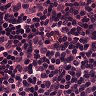
Metastatic tissue present: no